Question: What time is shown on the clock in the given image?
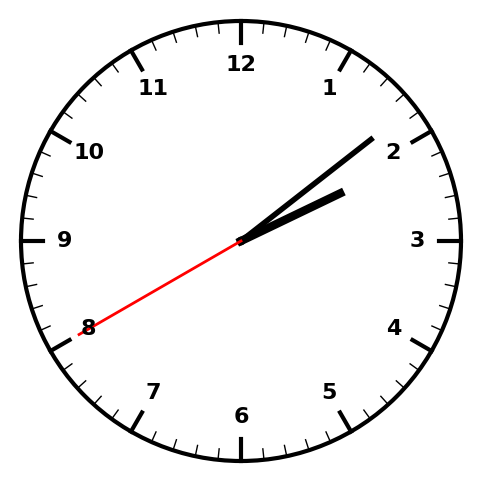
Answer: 02:08:40